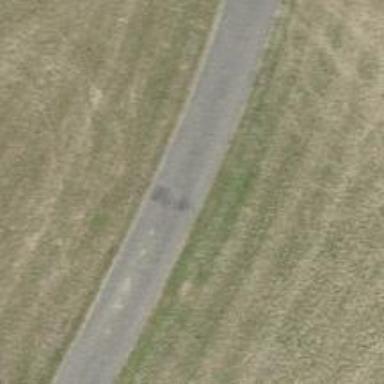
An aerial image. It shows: Unclassified road with asphalt surface. The track type is grade 1.